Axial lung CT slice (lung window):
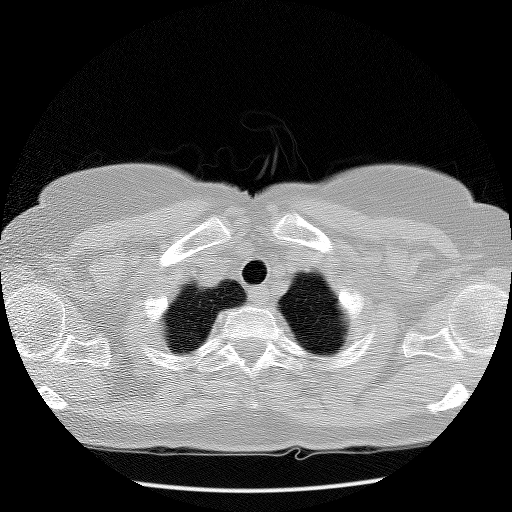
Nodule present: no